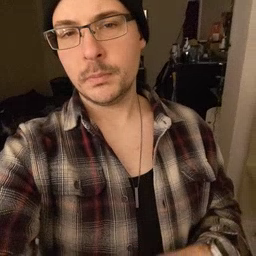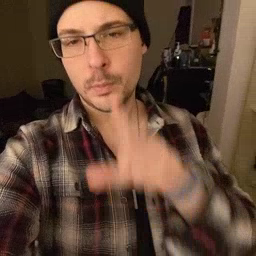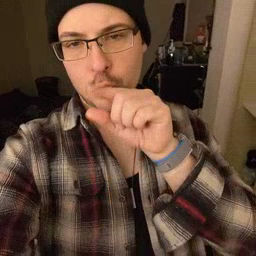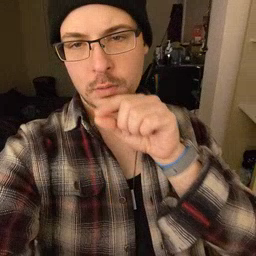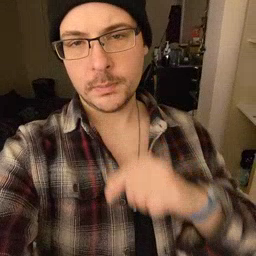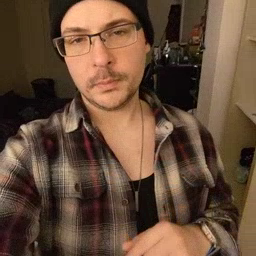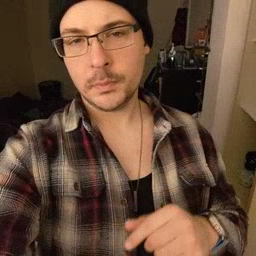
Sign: bird